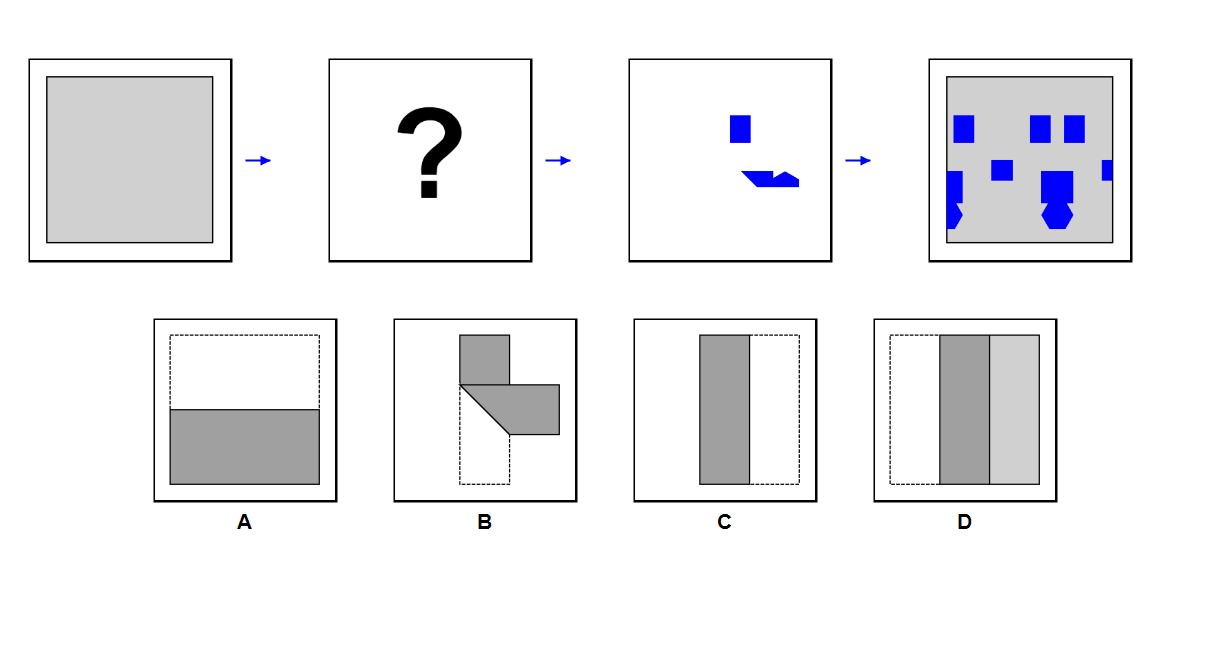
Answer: A